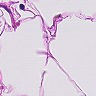
Metastatic tissue present: no